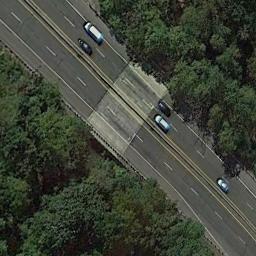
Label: freeway